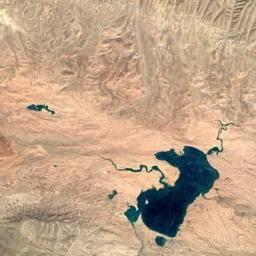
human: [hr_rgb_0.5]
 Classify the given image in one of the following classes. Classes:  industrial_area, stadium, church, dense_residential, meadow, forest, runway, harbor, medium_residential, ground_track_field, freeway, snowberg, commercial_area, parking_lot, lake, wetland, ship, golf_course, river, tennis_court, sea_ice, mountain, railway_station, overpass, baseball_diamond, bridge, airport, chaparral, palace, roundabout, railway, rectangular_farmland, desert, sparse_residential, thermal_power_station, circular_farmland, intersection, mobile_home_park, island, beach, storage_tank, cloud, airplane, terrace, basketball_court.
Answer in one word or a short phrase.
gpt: lake